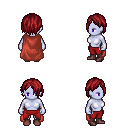
a pixel art fantasy rpg character, female body template, dark elf, purple skin, maroon cape, red pants, brunette bangs hairstyle, maroon shoes, four views (front, back, left, right), 2x2 character sprite sheet, small pixel art, hard edges, no anti-aliasing